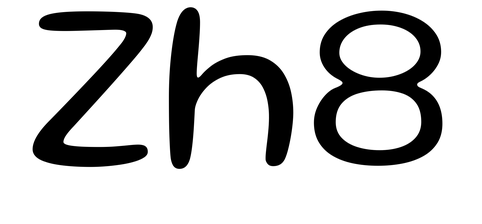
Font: Gluten_Light